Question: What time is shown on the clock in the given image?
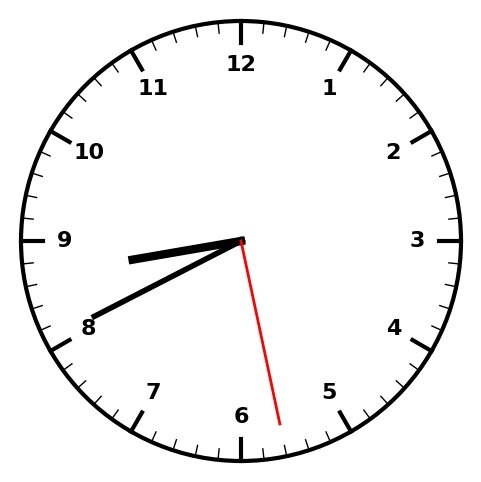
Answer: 08:40:28